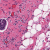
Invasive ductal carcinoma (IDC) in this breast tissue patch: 0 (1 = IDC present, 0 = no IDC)